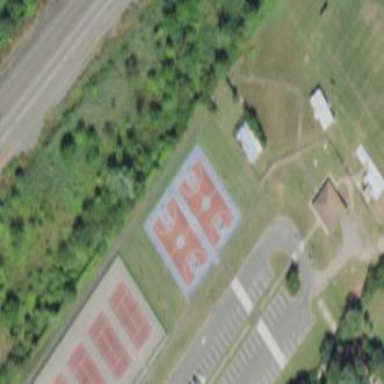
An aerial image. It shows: Basketball court located in leisure land pitch.